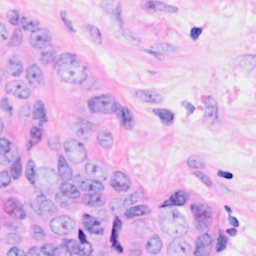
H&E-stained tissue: Breast